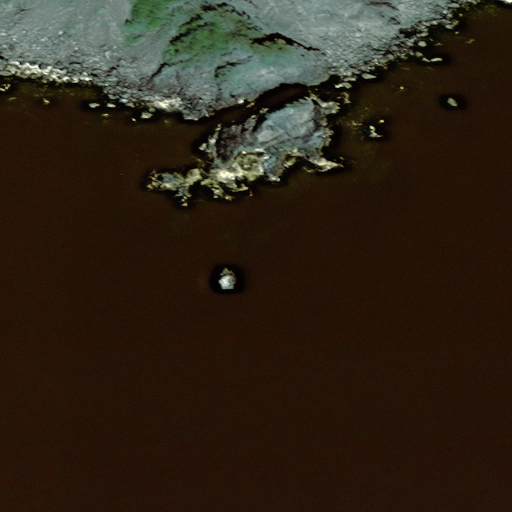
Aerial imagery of cape in Alaska named Cape Puget containing only unknown